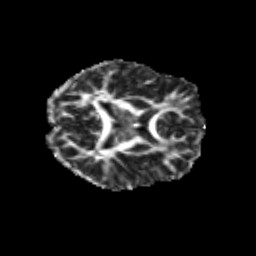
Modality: FA
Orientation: axial
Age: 24
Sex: female
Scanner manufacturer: siemens
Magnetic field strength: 3 T
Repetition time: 3.5 s
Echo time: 0.113 s